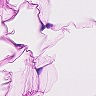
Metastatic tissue present: no